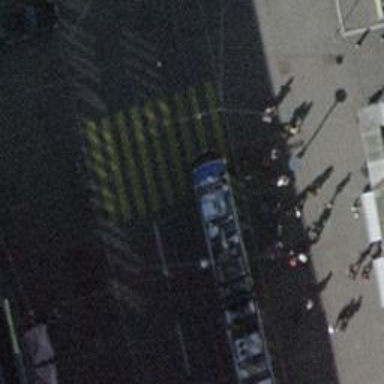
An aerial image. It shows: Tram crossing on the railway.